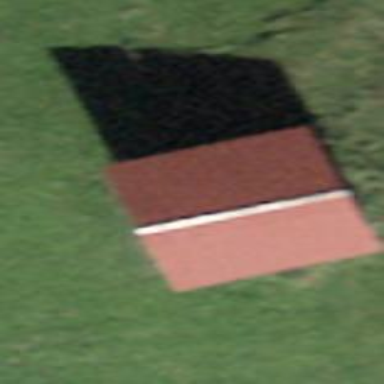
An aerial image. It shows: Barn.